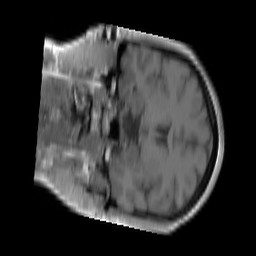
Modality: T1w
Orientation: coronal
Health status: ill
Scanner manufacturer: siemens
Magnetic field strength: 3 T
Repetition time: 0.4 s
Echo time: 0.00246 s